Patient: sex M, age 36
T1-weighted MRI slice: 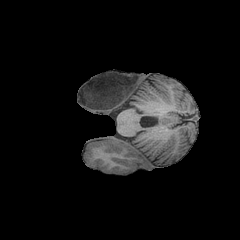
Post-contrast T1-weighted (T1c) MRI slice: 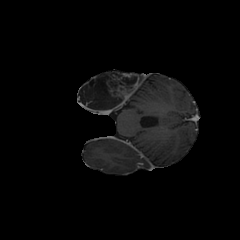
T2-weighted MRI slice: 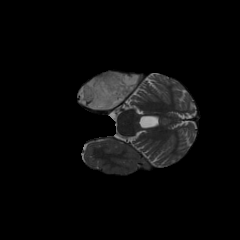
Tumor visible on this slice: yes
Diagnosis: Astrocytoma, IDH-mutant
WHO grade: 4